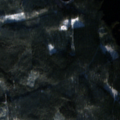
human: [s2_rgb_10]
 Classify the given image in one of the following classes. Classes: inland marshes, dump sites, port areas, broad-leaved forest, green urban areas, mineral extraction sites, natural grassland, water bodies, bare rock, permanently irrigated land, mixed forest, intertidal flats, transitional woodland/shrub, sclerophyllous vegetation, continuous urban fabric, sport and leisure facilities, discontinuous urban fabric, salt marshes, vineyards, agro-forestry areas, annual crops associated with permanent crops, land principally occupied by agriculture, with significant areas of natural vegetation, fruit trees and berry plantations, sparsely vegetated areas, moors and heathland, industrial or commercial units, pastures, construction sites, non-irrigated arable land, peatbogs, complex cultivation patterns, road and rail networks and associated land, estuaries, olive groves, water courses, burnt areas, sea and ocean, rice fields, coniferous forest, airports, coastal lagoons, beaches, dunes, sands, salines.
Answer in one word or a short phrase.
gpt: coniferous forest, water bodies